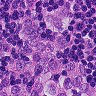
Metastatic tissue present: yes